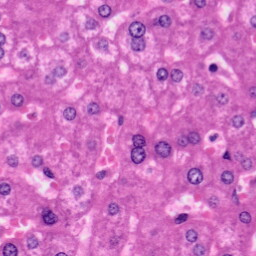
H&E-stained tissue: Liver